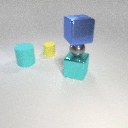
large blue metal cube above small gray metal sphere